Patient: sex M, age 57
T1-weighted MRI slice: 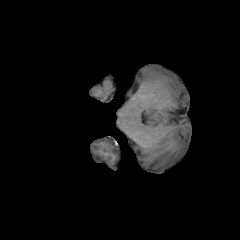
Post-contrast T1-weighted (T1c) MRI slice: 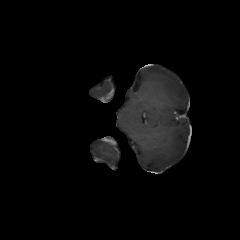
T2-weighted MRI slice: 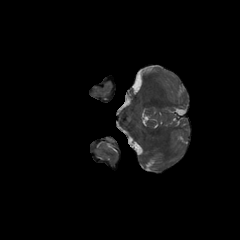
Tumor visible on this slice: no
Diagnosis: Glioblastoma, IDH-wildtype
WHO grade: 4